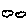
Label: cloud